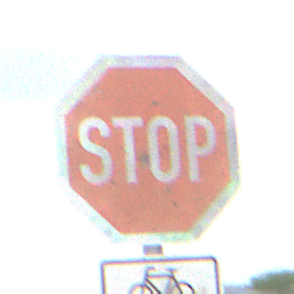
Verkehrszeichen: Stop
Zusatzzeichen unten: RichtungsangabeDurchPfeile9
Umgebung: Outdoor, Nature
Tageszeit: Midday
Wetter: PartlyCloudy
Licht: Natural
Jahreszeit: NotSpecified
Kontrast: LowContrast